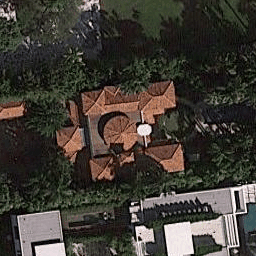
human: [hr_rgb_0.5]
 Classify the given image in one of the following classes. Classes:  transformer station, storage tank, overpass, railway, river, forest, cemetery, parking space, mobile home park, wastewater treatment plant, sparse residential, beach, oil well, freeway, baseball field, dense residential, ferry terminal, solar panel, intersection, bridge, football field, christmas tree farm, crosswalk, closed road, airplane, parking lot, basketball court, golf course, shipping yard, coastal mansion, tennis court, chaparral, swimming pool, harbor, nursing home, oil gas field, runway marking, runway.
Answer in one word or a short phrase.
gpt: coastal mansion